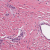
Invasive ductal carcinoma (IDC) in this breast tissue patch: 0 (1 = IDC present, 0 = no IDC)